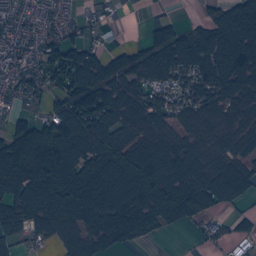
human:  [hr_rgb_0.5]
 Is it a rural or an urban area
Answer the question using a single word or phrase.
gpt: urban

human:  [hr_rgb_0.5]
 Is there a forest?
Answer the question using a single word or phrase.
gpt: yes

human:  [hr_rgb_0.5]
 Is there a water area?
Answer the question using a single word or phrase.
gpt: yes

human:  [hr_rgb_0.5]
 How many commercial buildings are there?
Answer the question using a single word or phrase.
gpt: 16

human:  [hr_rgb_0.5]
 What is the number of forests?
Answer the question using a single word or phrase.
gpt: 228

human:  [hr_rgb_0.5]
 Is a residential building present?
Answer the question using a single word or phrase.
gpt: yes

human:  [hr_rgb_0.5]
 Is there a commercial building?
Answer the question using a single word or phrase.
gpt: yes

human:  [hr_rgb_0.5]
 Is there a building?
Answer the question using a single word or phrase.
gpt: yes

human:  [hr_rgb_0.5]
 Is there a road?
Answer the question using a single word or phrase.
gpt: yes

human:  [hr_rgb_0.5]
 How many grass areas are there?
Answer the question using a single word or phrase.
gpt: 67

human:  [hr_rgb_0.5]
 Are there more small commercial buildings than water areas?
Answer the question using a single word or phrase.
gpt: yes

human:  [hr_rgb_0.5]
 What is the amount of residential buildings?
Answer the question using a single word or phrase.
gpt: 1424

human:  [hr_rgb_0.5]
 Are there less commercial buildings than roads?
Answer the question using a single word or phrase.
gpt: yes

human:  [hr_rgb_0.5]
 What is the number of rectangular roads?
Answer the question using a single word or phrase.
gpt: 0

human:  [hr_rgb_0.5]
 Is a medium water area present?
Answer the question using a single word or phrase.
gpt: yes

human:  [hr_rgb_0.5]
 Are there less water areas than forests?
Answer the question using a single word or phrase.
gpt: yes

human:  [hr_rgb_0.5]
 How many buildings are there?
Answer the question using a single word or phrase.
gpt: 1462

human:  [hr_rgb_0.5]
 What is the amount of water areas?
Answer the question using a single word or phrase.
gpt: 11

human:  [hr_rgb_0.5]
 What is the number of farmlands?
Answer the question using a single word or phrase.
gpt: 37

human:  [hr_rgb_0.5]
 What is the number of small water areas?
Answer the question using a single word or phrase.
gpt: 7

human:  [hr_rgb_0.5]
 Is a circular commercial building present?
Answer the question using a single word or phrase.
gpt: no

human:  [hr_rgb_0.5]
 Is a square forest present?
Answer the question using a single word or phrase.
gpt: yes

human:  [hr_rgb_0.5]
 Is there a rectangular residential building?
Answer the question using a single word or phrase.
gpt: yes

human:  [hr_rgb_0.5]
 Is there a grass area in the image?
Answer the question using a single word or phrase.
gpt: yes

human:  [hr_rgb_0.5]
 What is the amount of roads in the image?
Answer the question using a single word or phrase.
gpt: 555

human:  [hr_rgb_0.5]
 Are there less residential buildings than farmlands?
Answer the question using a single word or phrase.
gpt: no

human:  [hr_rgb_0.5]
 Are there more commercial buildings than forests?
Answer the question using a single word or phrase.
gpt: no

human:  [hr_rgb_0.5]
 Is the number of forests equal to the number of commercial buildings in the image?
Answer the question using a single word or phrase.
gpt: no

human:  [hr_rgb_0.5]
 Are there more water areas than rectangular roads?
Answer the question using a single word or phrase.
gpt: yes

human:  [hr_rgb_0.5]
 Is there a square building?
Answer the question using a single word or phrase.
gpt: yes

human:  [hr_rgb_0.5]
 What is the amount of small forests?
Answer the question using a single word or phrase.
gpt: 31

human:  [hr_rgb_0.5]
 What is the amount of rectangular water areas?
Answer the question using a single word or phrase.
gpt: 2

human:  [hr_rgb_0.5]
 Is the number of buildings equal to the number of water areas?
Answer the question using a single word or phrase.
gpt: no

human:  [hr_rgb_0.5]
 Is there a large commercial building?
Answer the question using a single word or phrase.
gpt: yes

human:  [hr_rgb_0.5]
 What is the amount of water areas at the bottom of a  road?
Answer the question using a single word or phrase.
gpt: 11

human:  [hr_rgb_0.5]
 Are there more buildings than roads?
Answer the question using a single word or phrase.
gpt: yes

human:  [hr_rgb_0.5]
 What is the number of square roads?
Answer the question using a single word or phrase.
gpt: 0

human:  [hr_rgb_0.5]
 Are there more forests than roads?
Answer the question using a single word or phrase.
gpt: no

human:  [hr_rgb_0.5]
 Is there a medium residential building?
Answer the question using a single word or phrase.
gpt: yes

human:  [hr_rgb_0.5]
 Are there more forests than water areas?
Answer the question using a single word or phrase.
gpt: yes

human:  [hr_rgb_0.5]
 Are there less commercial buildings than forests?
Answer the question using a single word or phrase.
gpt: yes

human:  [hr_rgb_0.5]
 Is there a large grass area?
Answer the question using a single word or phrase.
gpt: yes

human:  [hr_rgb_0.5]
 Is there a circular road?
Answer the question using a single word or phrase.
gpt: no

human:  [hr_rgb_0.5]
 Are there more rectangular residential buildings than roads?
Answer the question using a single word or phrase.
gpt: yes

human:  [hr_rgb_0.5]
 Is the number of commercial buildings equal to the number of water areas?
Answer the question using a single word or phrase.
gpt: no

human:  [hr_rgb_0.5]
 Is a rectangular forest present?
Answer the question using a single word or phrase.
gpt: yes

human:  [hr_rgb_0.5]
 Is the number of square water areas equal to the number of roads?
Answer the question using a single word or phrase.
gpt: no

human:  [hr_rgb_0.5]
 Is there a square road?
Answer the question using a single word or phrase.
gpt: no

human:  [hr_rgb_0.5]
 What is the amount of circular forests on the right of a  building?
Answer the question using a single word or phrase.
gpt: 2

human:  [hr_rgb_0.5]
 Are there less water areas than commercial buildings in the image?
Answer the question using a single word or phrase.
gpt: yes

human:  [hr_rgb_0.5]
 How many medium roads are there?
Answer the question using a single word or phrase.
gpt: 0

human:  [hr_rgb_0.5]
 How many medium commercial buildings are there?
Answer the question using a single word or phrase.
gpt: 2

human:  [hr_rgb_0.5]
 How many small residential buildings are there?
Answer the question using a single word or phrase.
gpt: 1889

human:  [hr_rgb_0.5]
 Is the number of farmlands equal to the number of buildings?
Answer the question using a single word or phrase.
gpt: no

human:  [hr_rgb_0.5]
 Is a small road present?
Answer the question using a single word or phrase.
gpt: yes

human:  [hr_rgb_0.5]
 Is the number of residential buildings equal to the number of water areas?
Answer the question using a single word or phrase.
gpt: no

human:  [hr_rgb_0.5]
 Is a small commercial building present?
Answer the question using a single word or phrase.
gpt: yes

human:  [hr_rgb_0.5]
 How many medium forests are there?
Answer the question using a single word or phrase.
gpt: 56

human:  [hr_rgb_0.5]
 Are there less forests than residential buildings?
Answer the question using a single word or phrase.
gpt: yes

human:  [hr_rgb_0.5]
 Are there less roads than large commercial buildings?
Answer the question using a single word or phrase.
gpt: no

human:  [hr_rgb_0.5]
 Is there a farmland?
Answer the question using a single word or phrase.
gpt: yes

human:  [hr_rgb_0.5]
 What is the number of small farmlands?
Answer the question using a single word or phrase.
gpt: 1

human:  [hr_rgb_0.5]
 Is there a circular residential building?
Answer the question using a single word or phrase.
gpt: yes

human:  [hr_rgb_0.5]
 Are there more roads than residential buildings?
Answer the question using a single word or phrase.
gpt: no